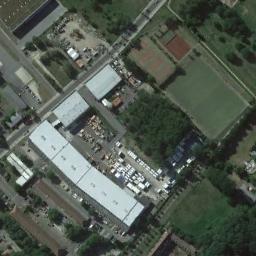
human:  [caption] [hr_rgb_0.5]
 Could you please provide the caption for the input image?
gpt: The industrial area is dilapidated .

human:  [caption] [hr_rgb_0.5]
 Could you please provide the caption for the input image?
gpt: There are many houses of different shapes and sizes in the industrial zone .

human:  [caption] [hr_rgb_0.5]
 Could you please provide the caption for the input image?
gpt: In an industrial area, There are factories and roads, There are planned parking lots, Items are parked, And there is good greening .

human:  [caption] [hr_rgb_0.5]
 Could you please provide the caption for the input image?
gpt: The industrial area has lots of industrial equipment and some workshops of different sizes and some other sports areas are next to the industrial area .

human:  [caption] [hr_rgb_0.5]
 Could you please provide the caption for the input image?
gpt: There are some green trees and white buildings on the industrial area .